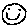
Label: smiley face